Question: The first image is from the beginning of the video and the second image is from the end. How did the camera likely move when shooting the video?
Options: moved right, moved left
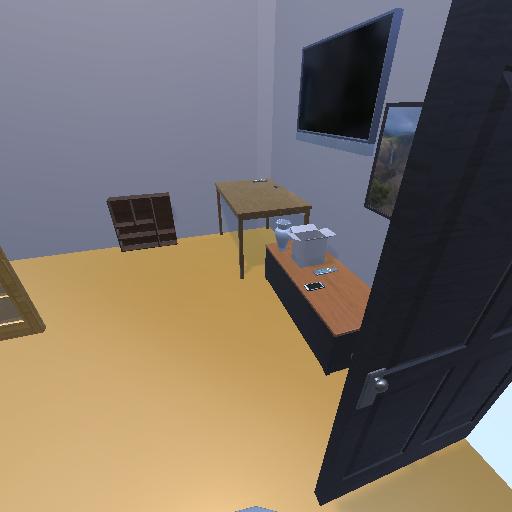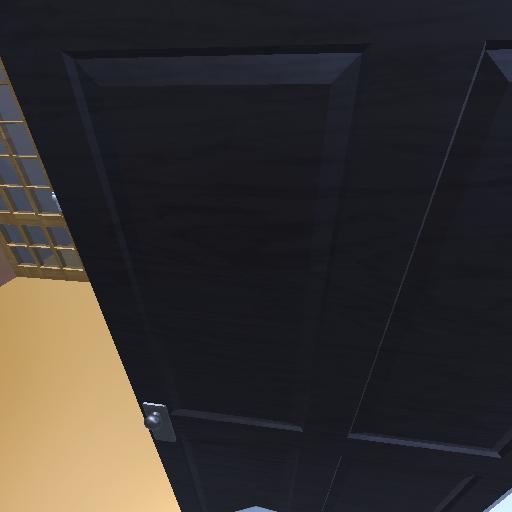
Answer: moved right